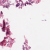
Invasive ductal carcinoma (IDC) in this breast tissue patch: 0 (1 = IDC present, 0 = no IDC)